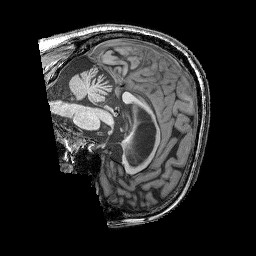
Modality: T1w
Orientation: sagittal
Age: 43
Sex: male
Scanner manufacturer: siemens
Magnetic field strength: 3 T
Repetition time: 2.25 s
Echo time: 0.00411 s